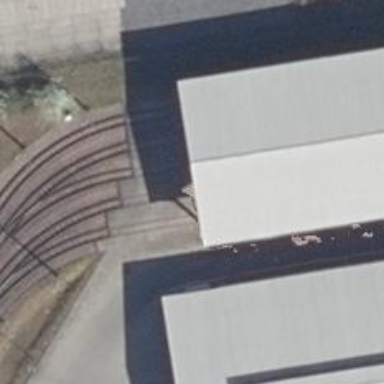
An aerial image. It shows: Tram railway passing through tunnel.